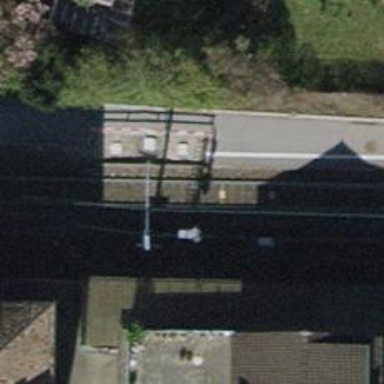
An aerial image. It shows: Railway signal.